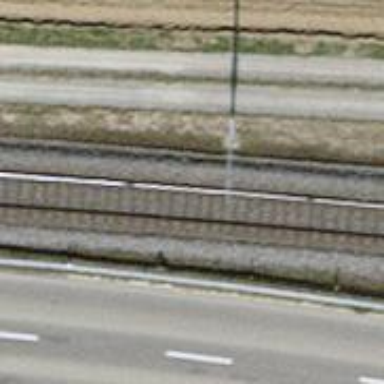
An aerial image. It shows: Railway signal.